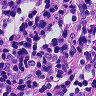
Metastatic tissue present: no